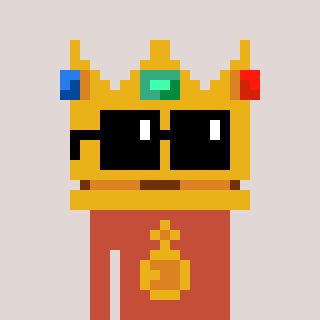
a pixel art character with square black sunglasses, a crown-shaped head and a rust-colored body on a warm background